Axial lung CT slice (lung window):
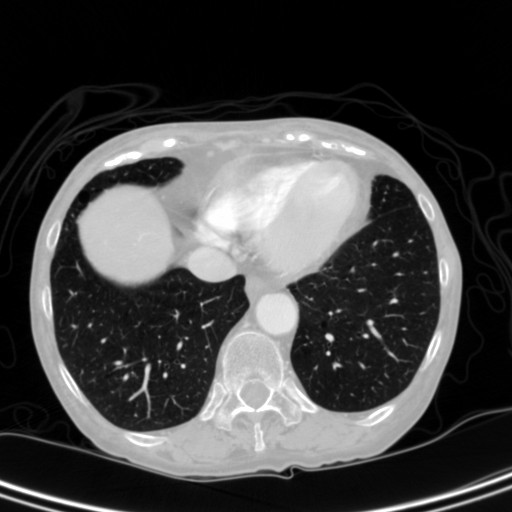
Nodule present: no